Question: I'm trying to implement the Mandelbrot set in C, but I'm having a weird problem. My code is as follows:
'''
#include <stdio.h>
#include <math.h>
#include <complex.h>
int iterate_pt(complex c);
int main() {
FILE *fp;
fp = fopen("mand.ppm", "w+");
double crmin = -.75;
double crmax = -.74;
double cimin = -.138;
double cimax = -.75; //Changing this value to -.127 fixed my problem.
int ncols = 256;
int nrows = 256;
int mand[ncols][nrows];
int x, y, color;
double complex c;
double dx = (crmax-crmin)/ncols;
double dy = (cimax-cimin)/nrows;
for (x = 0; x < ncols; x++){
for (y = 0; y < nrows; y++){
double complex imaginary = 0+1.0i;
c = crmin+(x*dx) + (cimin+(y*dy)) * imaginary;
mand[x][y] = iterate_pt(c);
}
}
printf("Printing ppm header.");
fprintf(fp, "P3
");
fprintf(fp, "%d %d
255
", ncols, nrows);
for (x = 0; x < ncols; x++) {
for (y = 0; y < nrows; y++){
color = mand[x][y];
fprintf(fp, "%d
", color);
fprintf(fp, "%d
", color);
fprintf(fp, "%d
", color); //Extra new line added, telling the ppm to go to next pixel.
}
}
fclose(fp);
return 0;
}
int iterate_pt(double complex c){
double complex z = 0+0.0i;
int iterations = 0;
int k;
for (k = 1; k <= 255; k++) {
z = z*z + c;
if (sqrt( z*conj(z) ) > 50){
break;
}
else
++iterations;
}
return iterations;
}
'''
However, the output of this program, which is stored as a ppm file looks like this:

Thanks for your help!
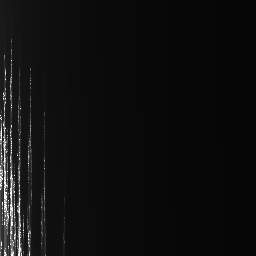
Answer: Try setting cimax to -0.127, I'm also working on this project and it seems to do the trick ;)